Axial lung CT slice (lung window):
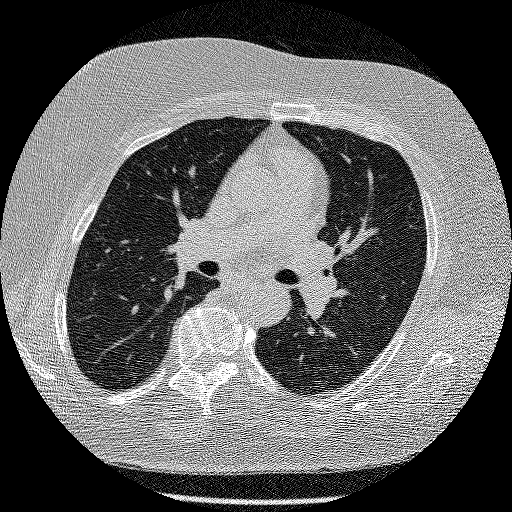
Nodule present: no